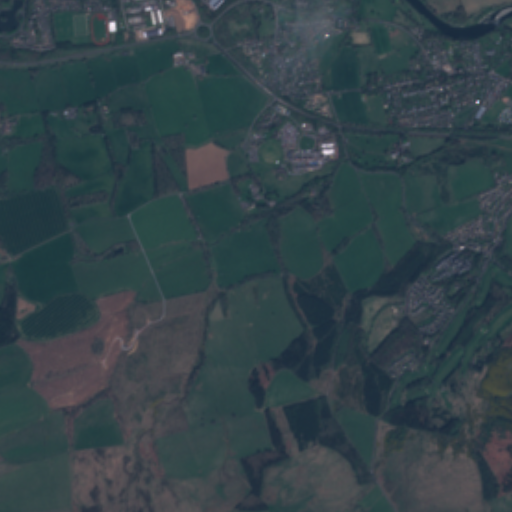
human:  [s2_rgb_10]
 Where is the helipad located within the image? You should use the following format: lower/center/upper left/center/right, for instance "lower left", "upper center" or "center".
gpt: The helipad is located in the upper center of the image.
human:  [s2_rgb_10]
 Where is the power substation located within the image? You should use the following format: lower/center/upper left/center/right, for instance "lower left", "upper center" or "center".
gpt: The power substation is located in the upper left of the image.
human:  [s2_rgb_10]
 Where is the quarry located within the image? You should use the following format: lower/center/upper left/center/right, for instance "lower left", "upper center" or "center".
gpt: The quarry is located in the lower right of the image.
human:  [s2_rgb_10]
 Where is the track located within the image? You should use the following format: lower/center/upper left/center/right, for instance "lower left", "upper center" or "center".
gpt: The track is located in the upper left of the image.
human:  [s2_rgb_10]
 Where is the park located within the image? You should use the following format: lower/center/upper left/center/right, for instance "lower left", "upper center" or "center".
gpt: There is no park in the image.